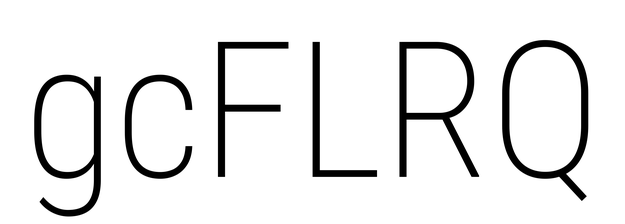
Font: Roboto_Condensed_ExtraLight